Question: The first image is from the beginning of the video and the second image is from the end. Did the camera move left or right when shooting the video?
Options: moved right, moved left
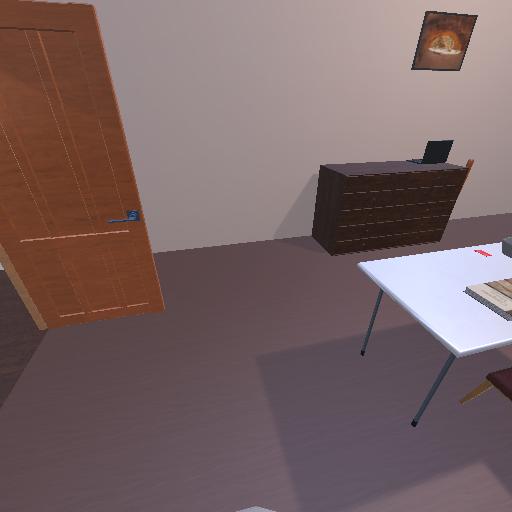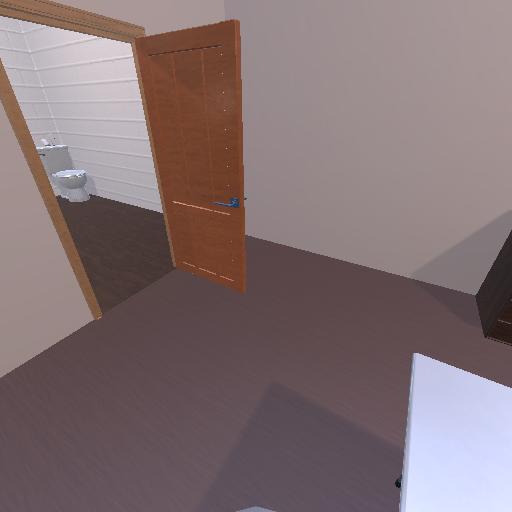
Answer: moved right